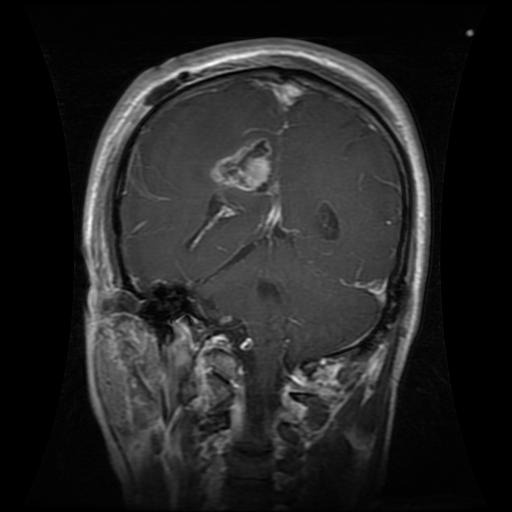
Label: glioma